Question: I managed to compile successfuly programs that use OpenCV with QtCreator but i have a problem with the dlls when i try to execute my application.

This is the error i get. The wierd thing is that i don't have this dll in my system.
I tried to download it and place it in the same directory with the executable but i get the same error.
here is my .pro file
'''
LIBS += -Lc:/Users/Libraries/OpenCV2.3/build/x86/mingw/bin/
LIBS += -lopencv_calib3d230 -lopencv_contrib230 -lopencv_core230 -lopencv_features2d230 -lopencv_flann230 -lopencv_gpu230 -lopencv_highgui230 -lopencv_imgproc230 -lopencv_legacy230 -lopencv_ml230 -lopencv_objdetect230 -lopencv_video230
INCLUDEPATH += c:/Users/Libraries/OpenCV2.3/build/include/
SOURCES += main.cpp
'''
Anyone that knows why this problem occurs?
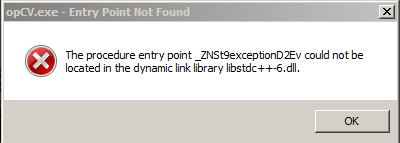
Answer: I found what was going wrong.
I compiled opencv again and changed my .pro file to link from that folder.
Linking with the opencv-superpack package that is provided for windows caused this problem.
I hope this will help others facing the same problem.